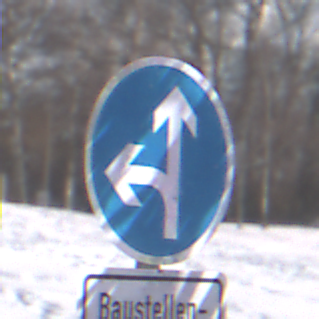
Verkehrszeichen: VorgeschriebeneFahrtrichtungGeradeausOderLinks
Zusatzzeichen unten: SonstigeFahrzeugePersonengruppenFrei1
Umgebung: Outdoor, Nature
Tageszeit: MorningAfternoon
Wetter: PartlyCloudy
Licht: Natural
Jahreszeit: Winter
Kontrast: HighContrast